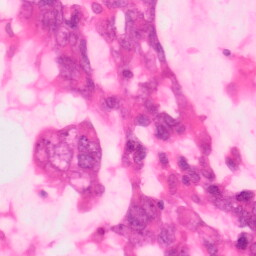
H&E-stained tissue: Colon